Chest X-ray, PA view. Patient: 50 years old, sex M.
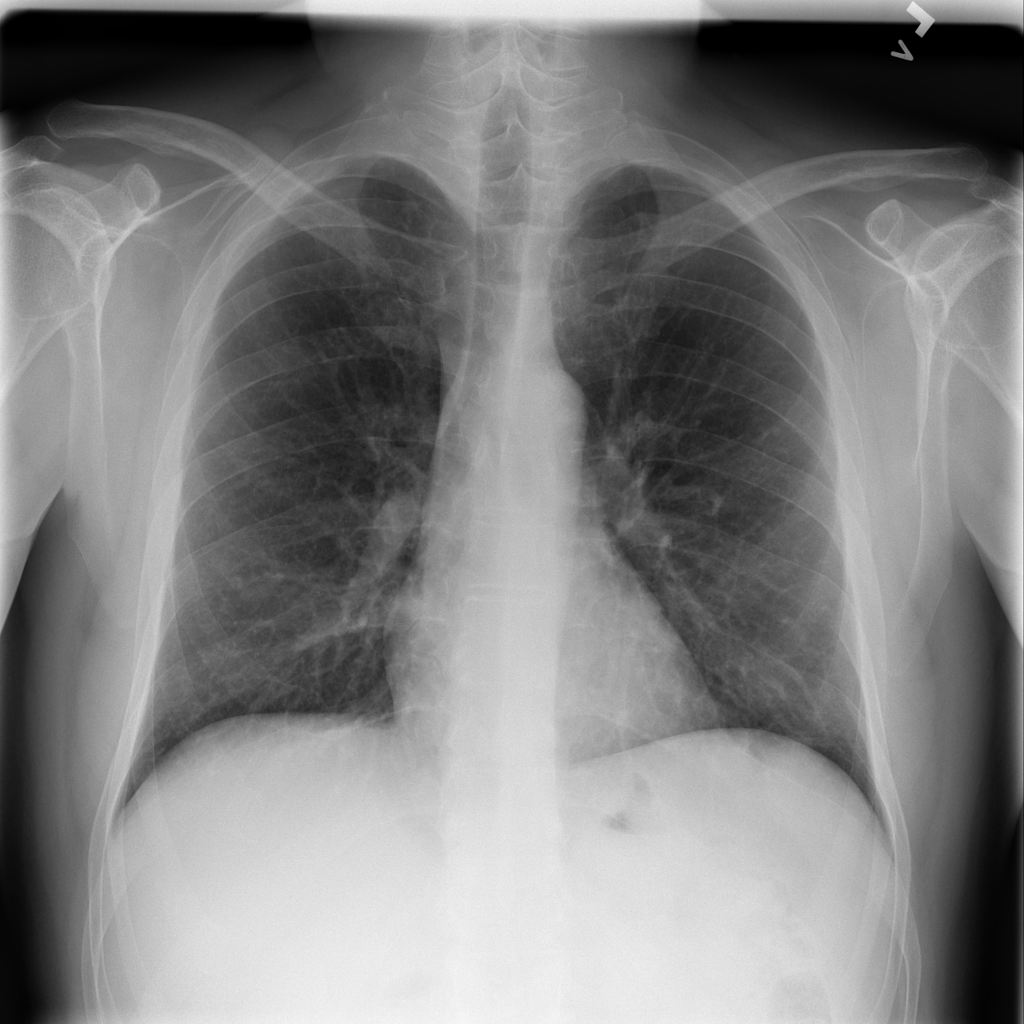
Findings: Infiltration